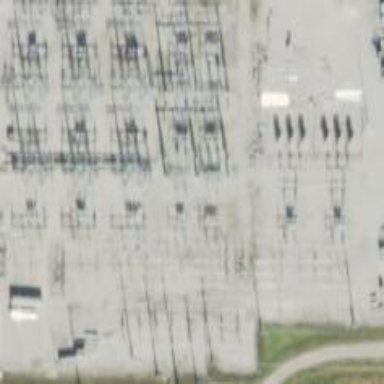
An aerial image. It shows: Switch for power supply.